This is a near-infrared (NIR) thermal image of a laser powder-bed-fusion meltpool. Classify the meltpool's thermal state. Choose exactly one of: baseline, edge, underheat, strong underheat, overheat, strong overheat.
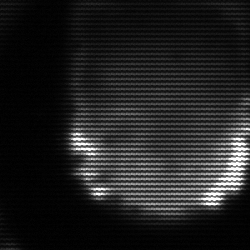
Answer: edge